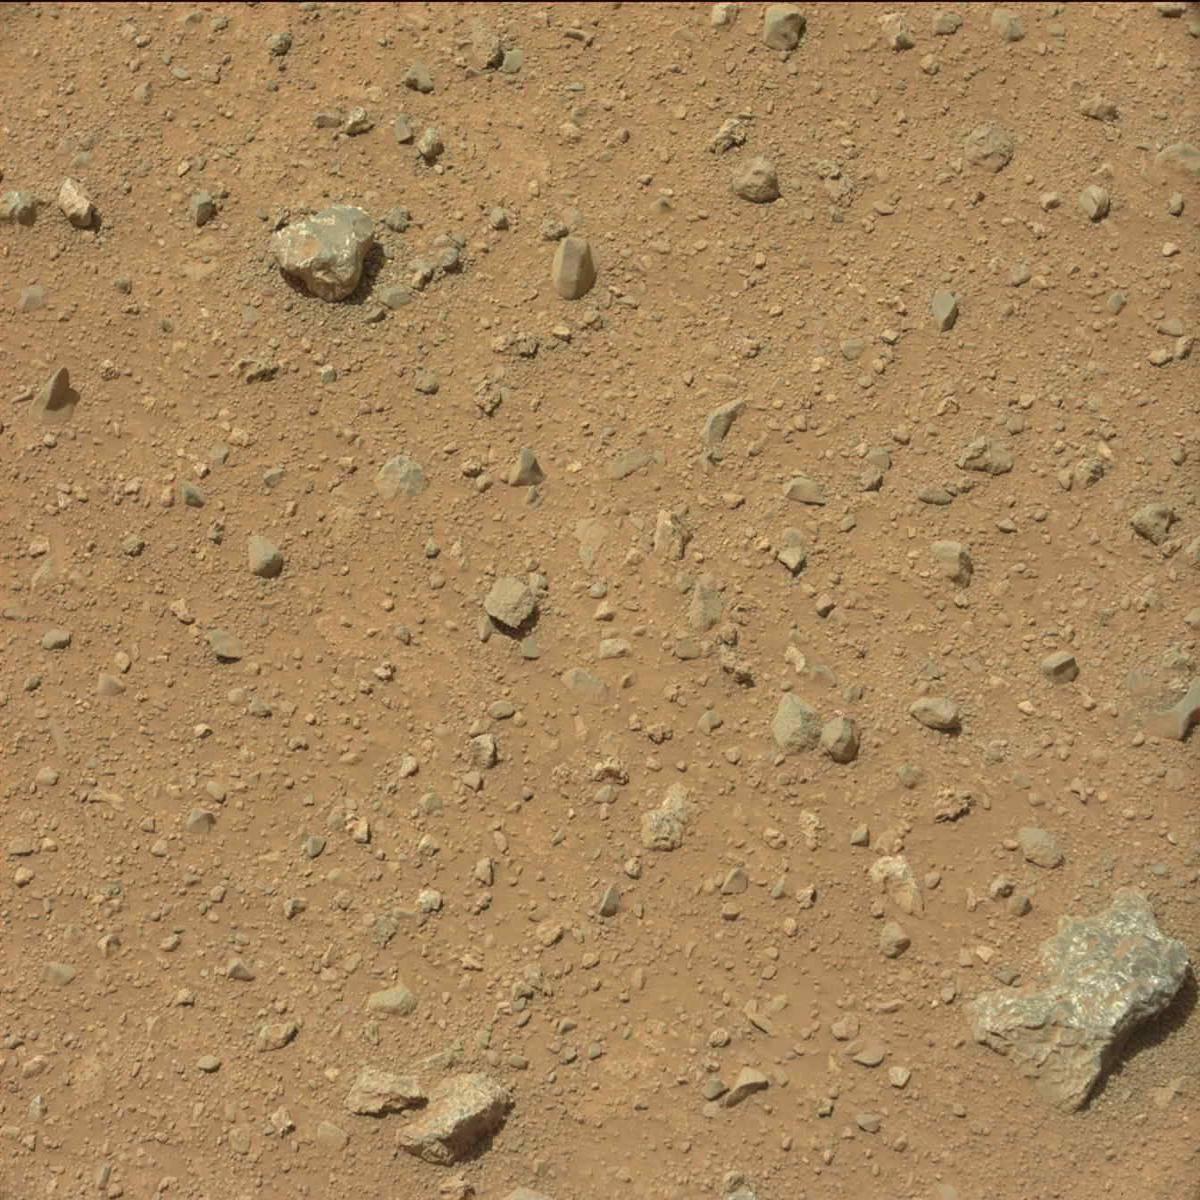
Terrain classes present: Bedrock, Rock, Sand / Soil